Interaction volume radius: 10 \u00c5
Interaction volume height: 20 \u00c5
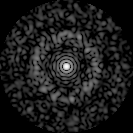
Disorder parameter: 0.8458